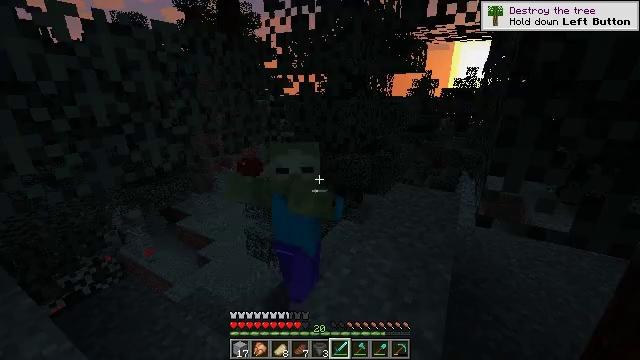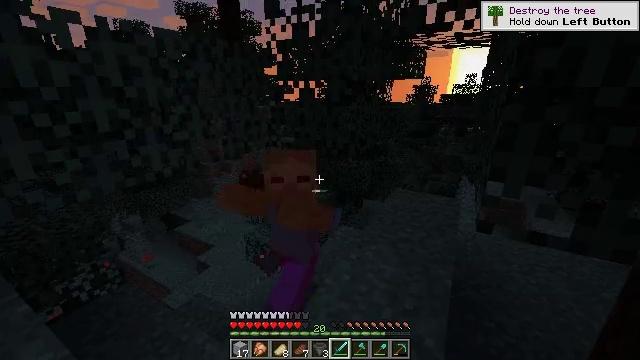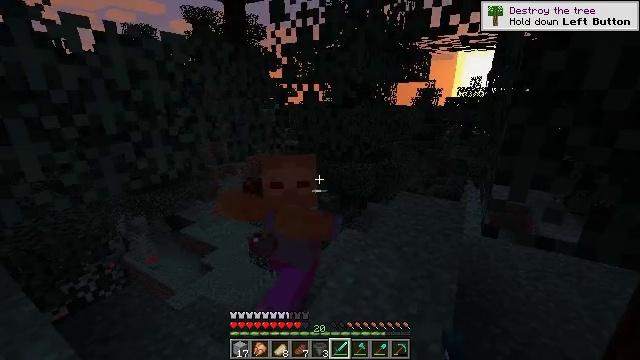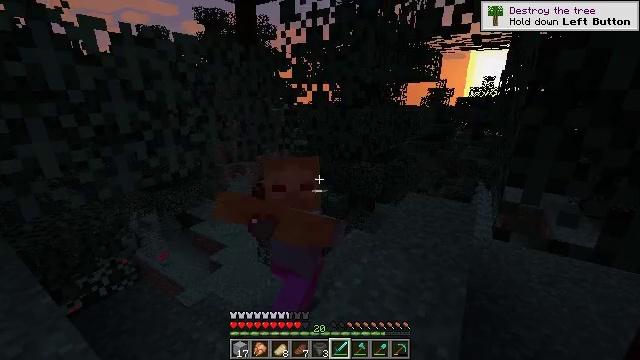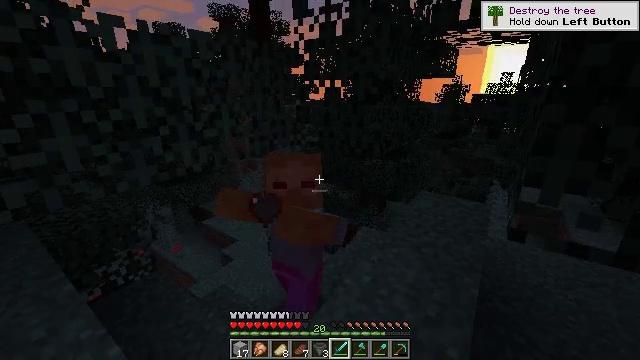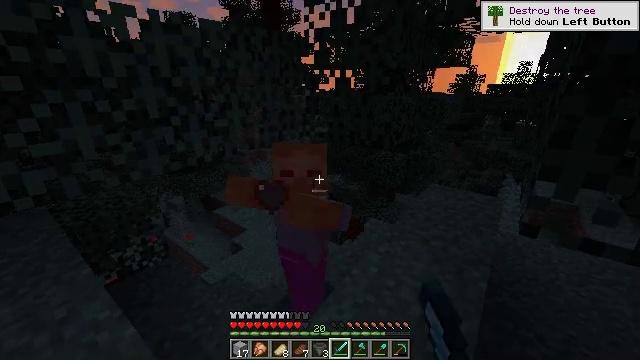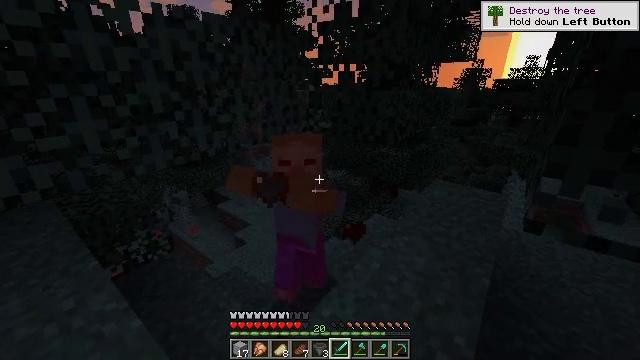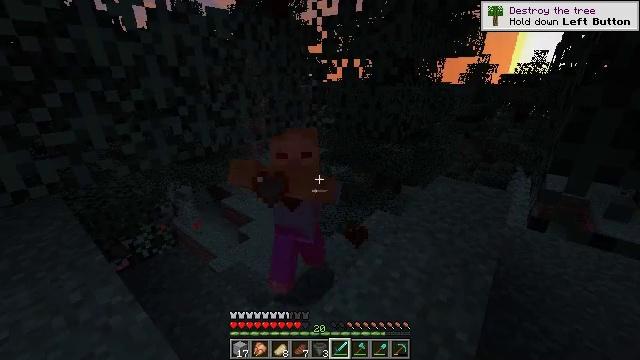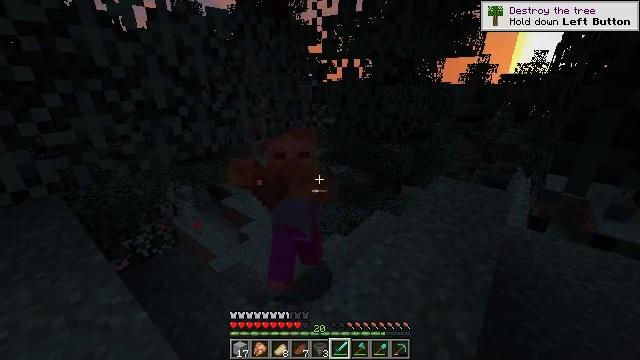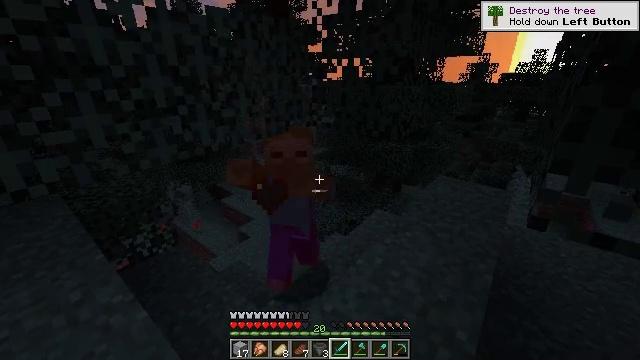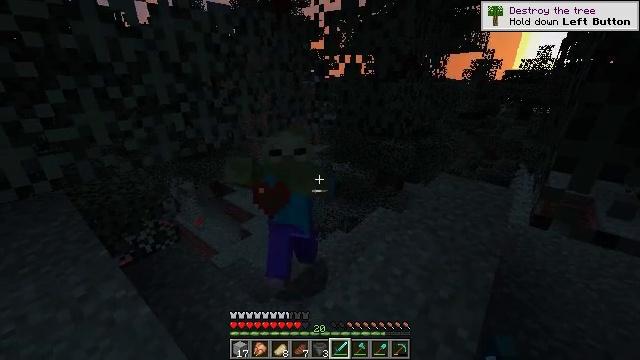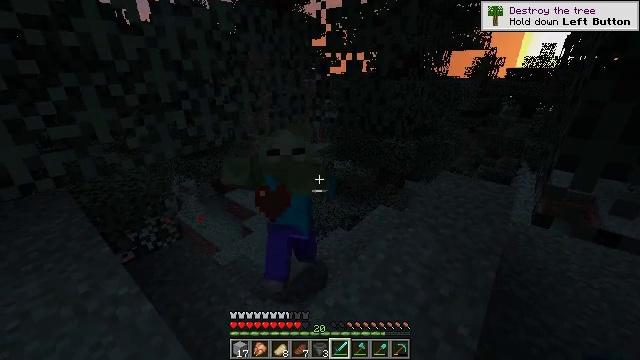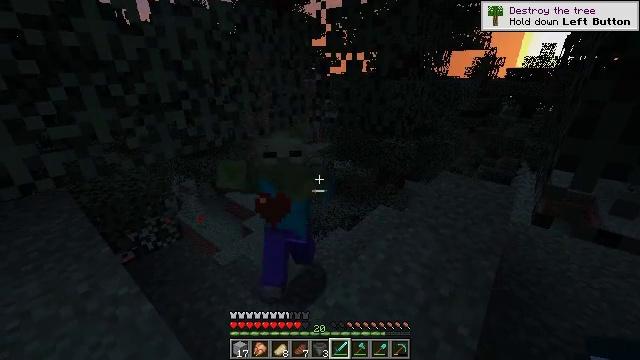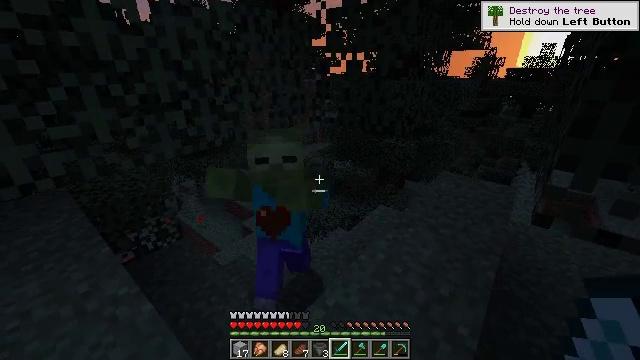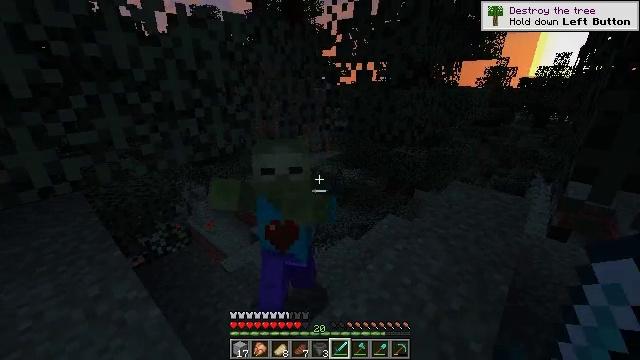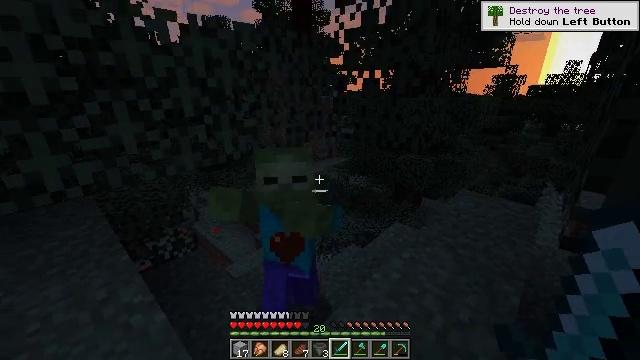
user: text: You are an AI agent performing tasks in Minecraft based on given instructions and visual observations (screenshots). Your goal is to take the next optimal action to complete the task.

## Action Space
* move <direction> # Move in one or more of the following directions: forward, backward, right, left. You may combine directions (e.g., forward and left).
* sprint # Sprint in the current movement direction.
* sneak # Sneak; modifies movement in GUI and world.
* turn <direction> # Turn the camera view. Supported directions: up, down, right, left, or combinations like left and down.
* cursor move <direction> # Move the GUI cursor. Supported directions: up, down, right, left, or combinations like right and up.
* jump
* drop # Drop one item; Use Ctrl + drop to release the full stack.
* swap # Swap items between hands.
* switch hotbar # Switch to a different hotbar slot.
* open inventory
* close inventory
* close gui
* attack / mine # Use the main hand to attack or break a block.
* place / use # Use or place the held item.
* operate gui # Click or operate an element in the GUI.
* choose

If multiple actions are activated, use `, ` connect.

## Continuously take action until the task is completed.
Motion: motion action
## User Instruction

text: Kill a zombie.
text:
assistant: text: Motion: turn up
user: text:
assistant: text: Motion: no_op
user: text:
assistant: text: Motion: turn left
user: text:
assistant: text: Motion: turn left, attack / mine
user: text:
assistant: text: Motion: turn left and down, attack / mine
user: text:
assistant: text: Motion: turn down, attack / mine
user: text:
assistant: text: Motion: attack / mine
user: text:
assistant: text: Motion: no_op
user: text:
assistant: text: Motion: no_op
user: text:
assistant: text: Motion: no_op
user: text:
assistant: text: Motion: no_op
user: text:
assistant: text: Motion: no_op
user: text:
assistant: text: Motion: no_op
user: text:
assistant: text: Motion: turn left and up
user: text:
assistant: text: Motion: turn left and up
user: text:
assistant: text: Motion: turn left
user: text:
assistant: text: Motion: turn left and down, attack / mine
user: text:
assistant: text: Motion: turn left and down, attack / mine
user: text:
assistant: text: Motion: turn left and down, attack / mine
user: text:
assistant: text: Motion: attack / mine
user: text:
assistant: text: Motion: no_op
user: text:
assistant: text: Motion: no_op